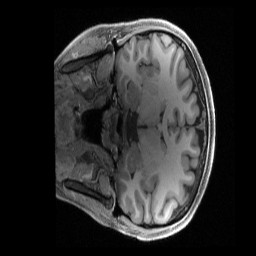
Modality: T1w
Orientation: coronal
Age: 27
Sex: female
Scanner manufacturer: siemens
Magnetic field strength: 3 T
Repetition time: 2.4 s
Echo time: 0.00222 s